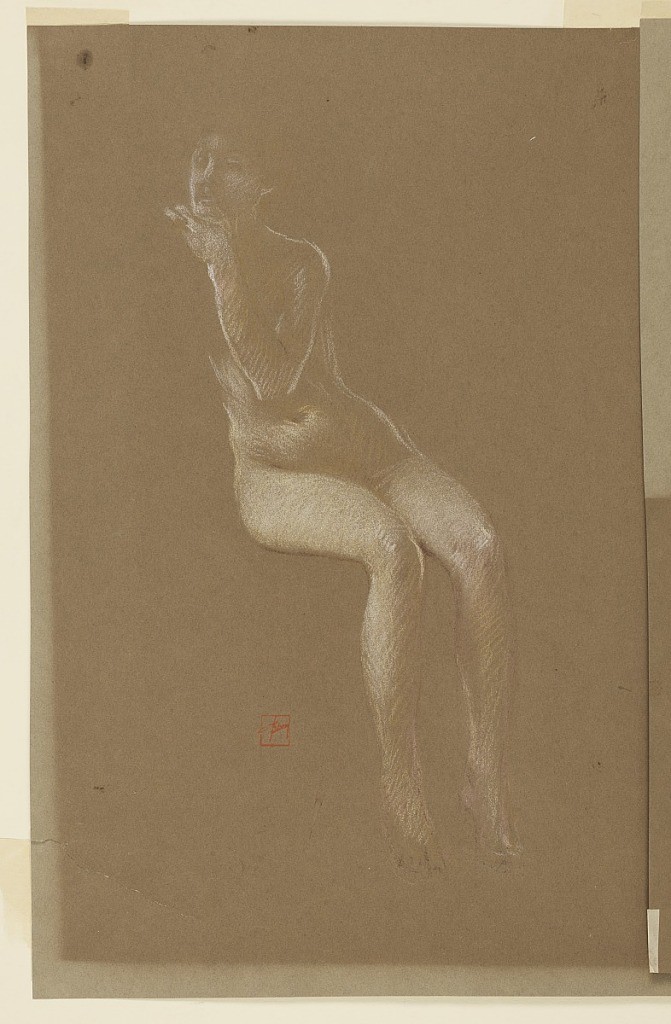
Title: Study for a seated woman, “Vintage Festival,” Mendelssohn Glee Club, New York, NY
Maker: Robert Frederick Blum, American, 1857–1903
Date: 1895–1898
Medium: Pastel crayon on wove paper
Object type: Drawing
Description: Nude female figure seated with her head resting on her arm.